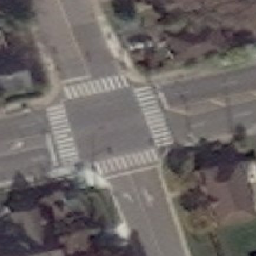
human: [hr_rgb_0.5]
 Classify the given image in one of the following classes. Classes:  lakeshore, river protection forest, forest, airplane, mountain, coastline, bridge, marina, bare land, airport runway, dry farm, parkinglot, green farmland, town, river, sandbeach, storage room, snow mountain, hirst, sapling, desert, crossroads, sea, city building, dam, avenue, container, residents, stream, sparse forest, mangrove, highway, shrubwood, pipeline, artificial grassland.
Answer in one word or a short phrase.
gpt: crossroads